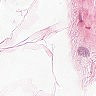
Metastatic tissue present: no